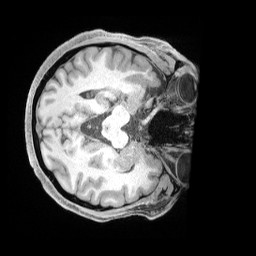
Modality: T1w
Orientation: axial
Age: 36
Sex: male
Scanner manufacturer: siemens
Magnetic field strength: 3 T
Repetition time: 2 s
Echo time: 0.00211 s